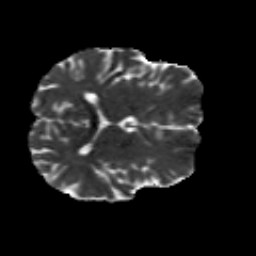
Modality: MD
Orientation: axial
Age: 26
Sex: male
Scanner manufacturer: siemens
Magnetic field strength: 3 T
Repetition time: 8.8 s
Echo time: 0.085 s